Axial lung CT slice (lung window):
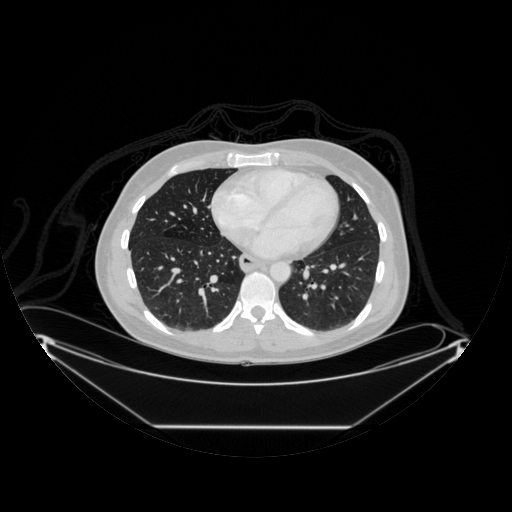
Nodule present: no